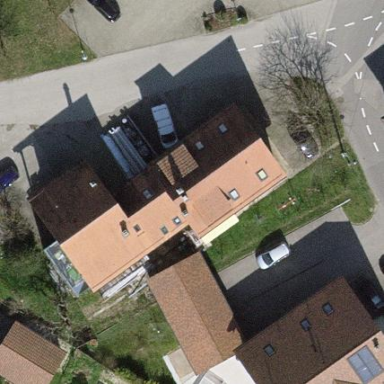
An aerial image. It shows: Simple and straightforward house.